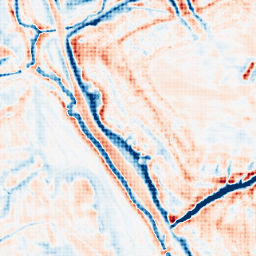
Category: edge_preserving
Decomposition family: bilateral
Decomposition parameters: d: 21
sigma_color: 50
sigma_space: 50
Upsampling method: sinc_hamming
Upsampling parameters: scale: 4
kernel_size: 4
Upsampling scale: 4